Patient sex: M
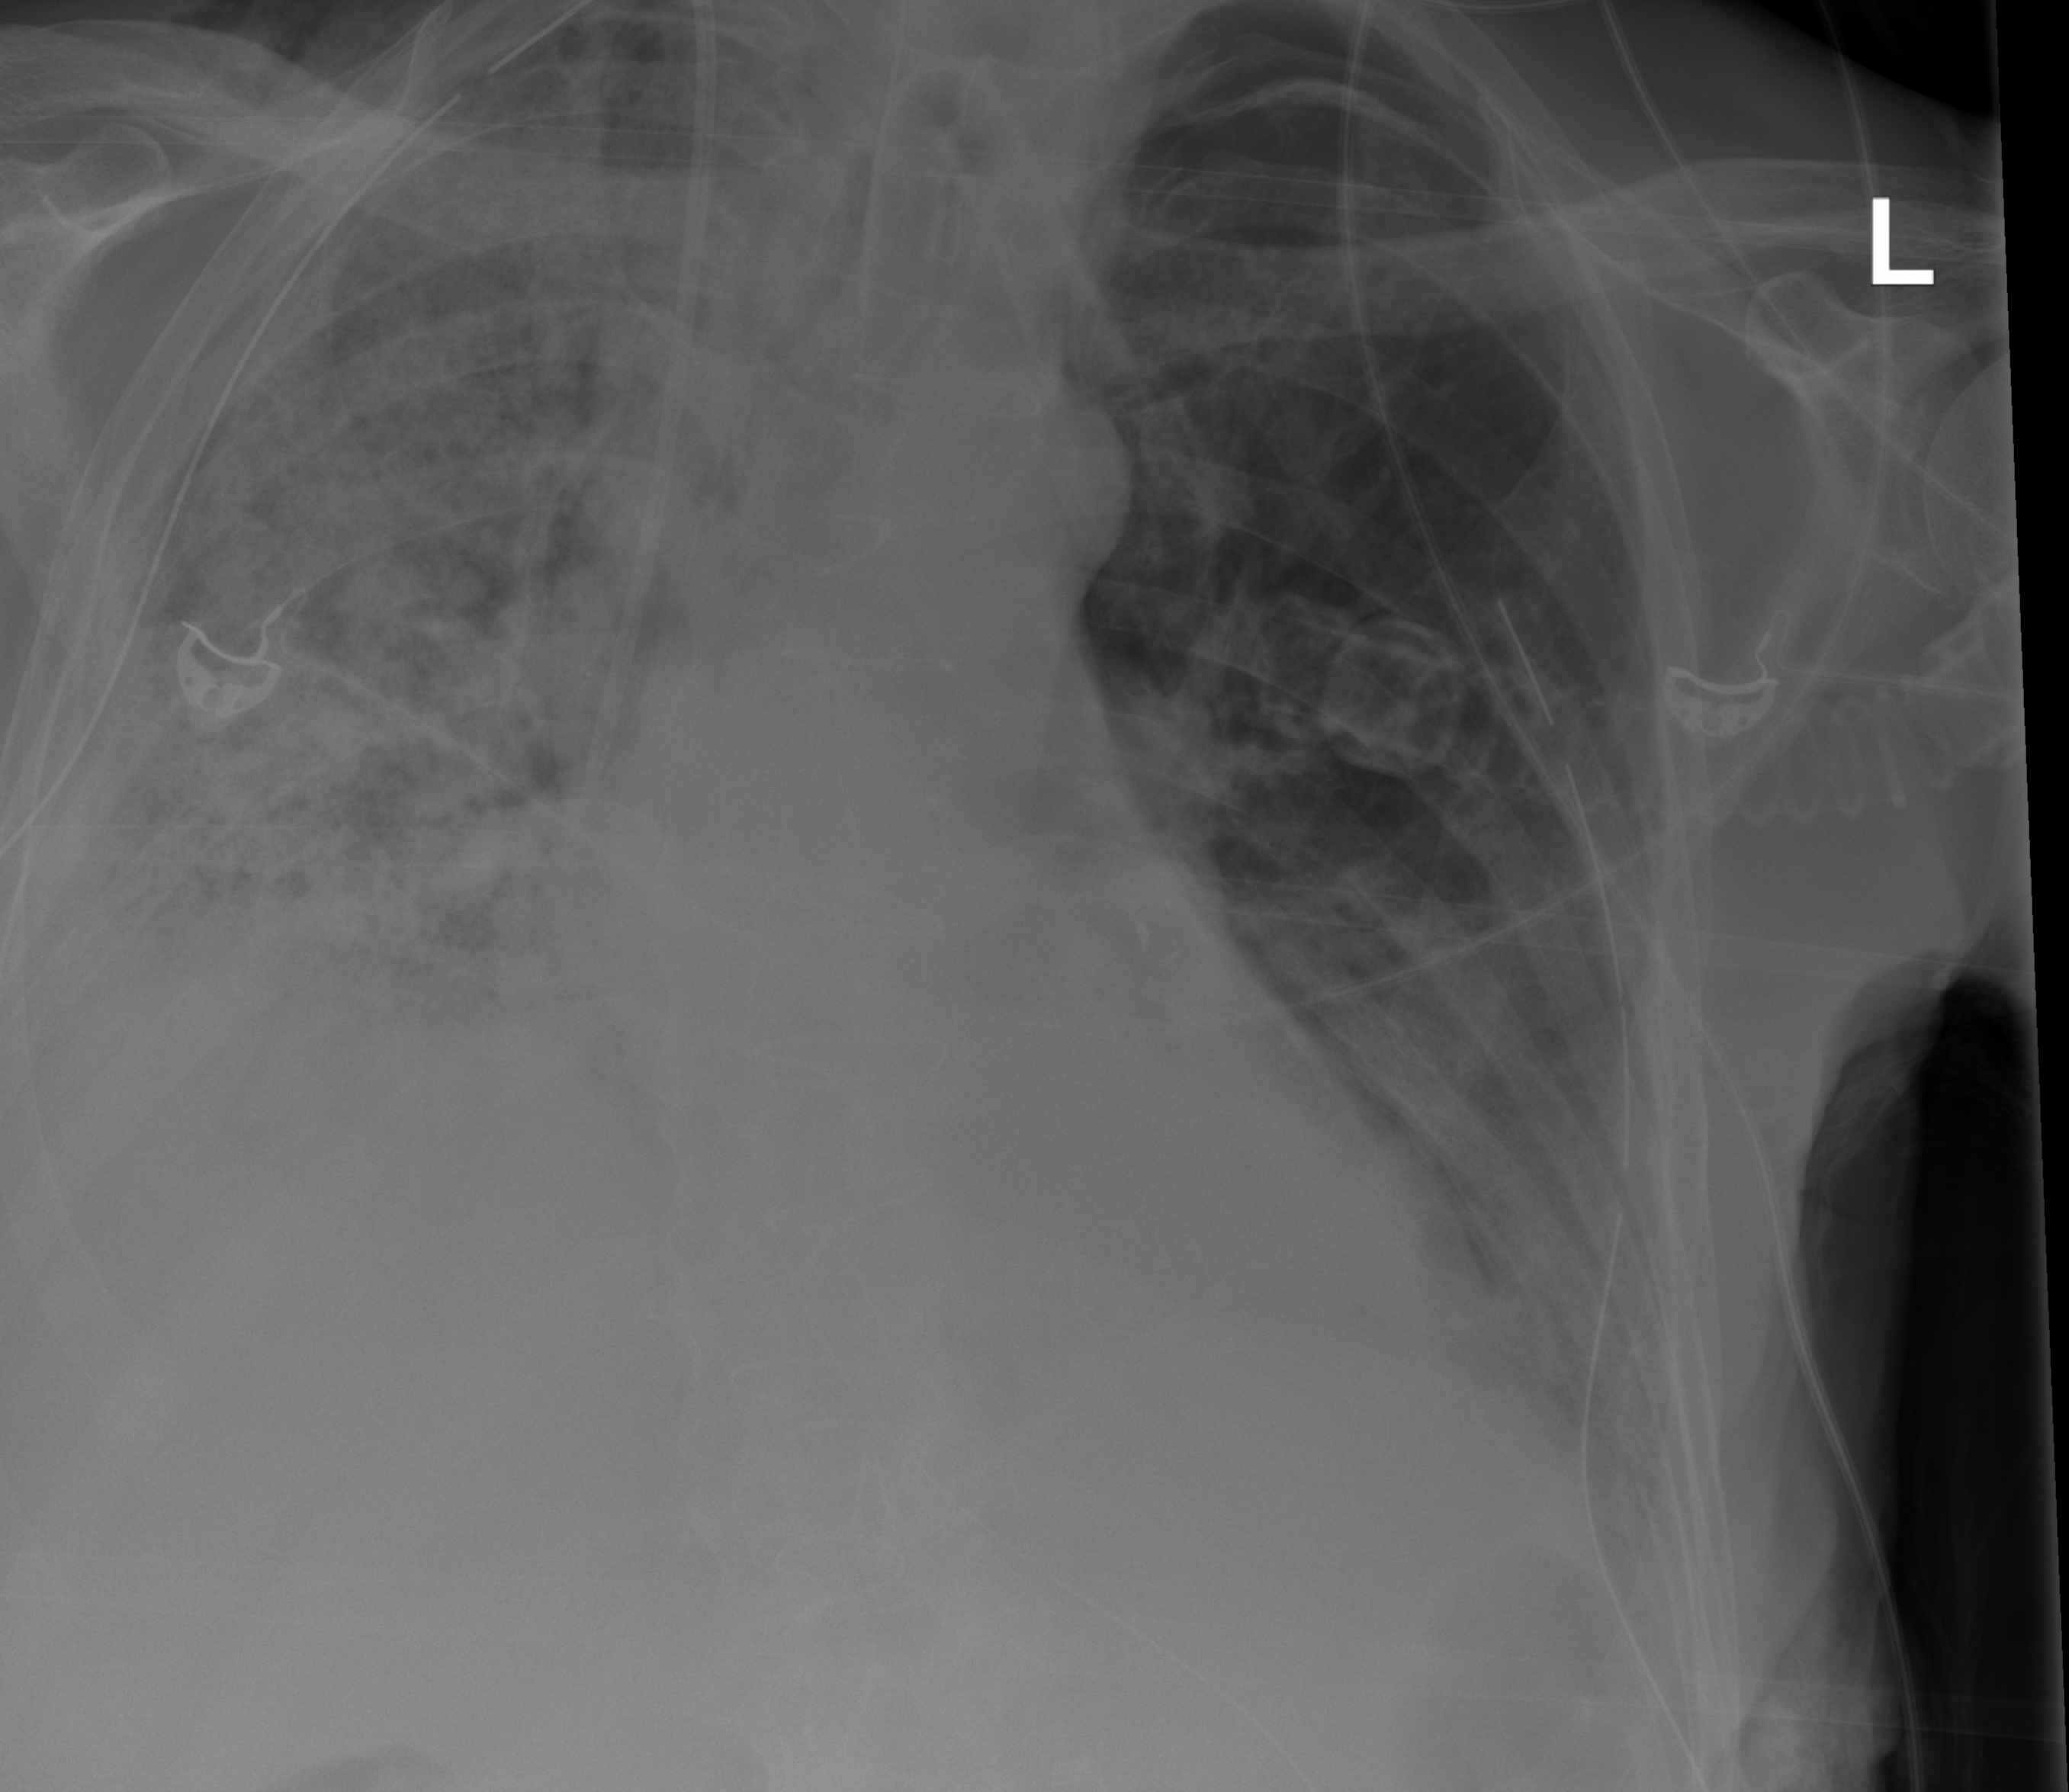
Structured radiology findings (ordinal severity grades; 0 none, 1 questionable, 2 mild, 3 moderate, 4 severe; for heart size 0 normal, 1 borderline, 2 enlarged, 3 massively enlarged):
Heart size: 0
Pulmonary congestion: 0
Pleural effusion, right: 1
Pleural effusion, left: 2
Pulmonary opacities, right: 1
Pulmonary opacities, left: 0
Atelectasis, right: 3
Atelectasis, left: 2